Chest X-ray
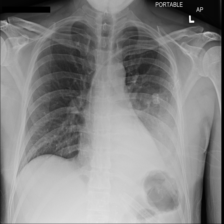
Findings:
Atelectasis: negative
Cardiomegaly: negative
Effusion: positive
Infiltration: negative
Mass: negative
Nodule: negative
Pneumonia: negative
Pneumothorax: negative
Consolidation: negative
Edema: negative
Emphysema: negative
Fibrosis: negative
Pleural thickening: negative
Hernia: negative